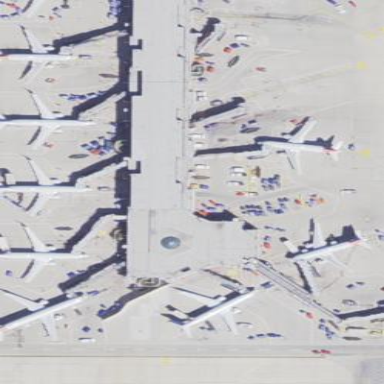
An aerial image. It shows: Terminal building located at airport.